The picture encodes a bearing's raw vibration samples as pixel intensities in a 2-D grid. Classify the bearing condition as one of: normal, inner_race, outer_race, ball.
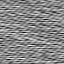
Answer: normal